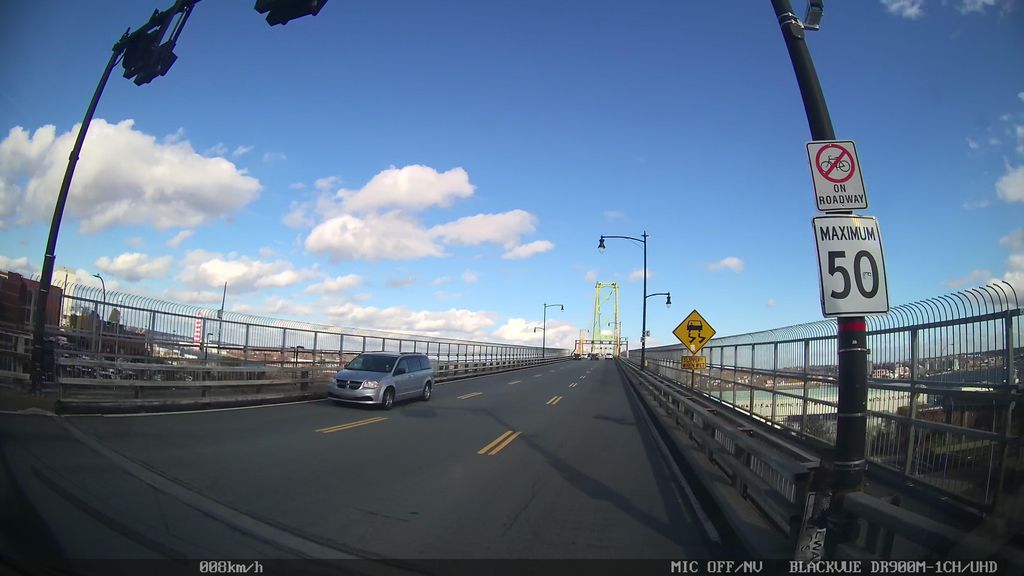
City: halifax